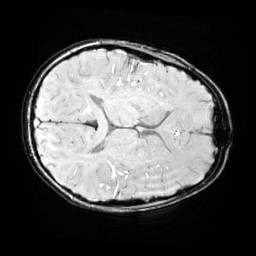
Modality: SWI
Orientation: axial
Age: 13
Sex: male
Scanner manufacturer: siemens
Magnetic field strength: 3 T
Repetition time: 0.027 s
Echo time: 0.02 s